Question: As shown in the screenshot, I have some subclasses of Person, and I've created Instances for Educational Level such as First_Level, Second_Level etc..
I'm wondering how would I assign these to individuals I have created or would I create these subclasses within Data Properties and assign it to individuals that way?<URL>
Thought I would've been able to assign Instances to individuals, but the only options I have are Object and Data property assertions under individuals.
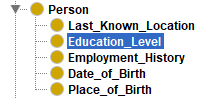
Answer: You cannot assign an instance to an individual - instance and individual are synonyms in this context. If you want to establish a relation between two instances (i.e., two individuals), you should use an object property.
That said, your taxonomy looks surprising to me. Why would a date of birth be a subclass of Person? A date is not a kind of person, in most domains. Perhaps those shouldn't be subclasses of Person, and this is why you're finding it difficult to model your assertions?